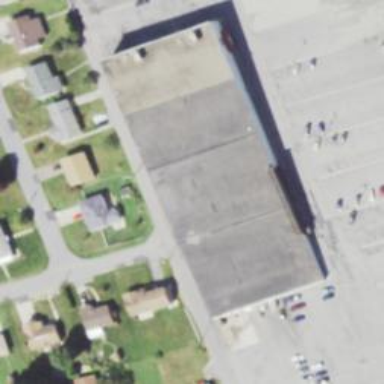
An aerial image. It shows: Retail building.